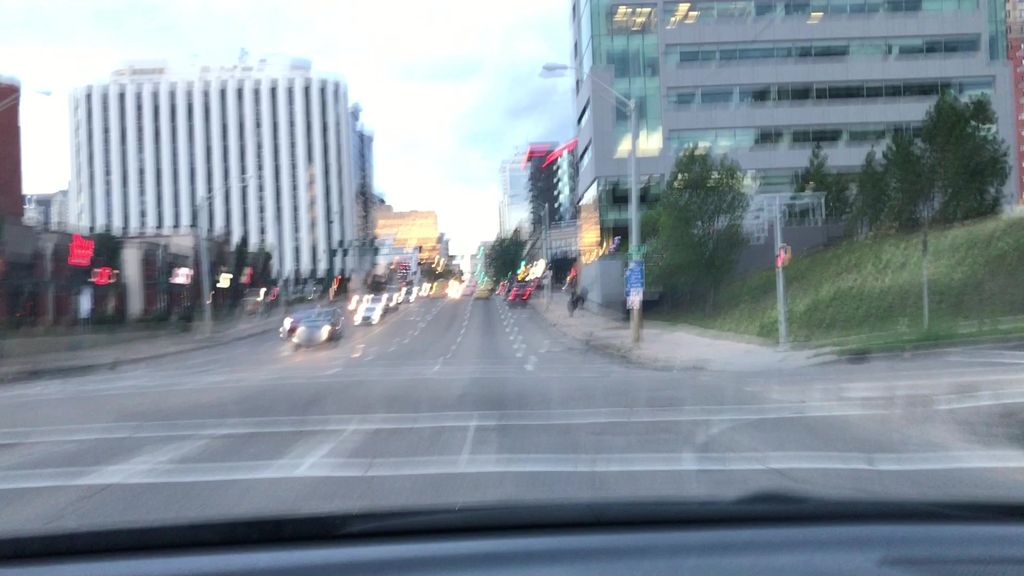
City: edmonton